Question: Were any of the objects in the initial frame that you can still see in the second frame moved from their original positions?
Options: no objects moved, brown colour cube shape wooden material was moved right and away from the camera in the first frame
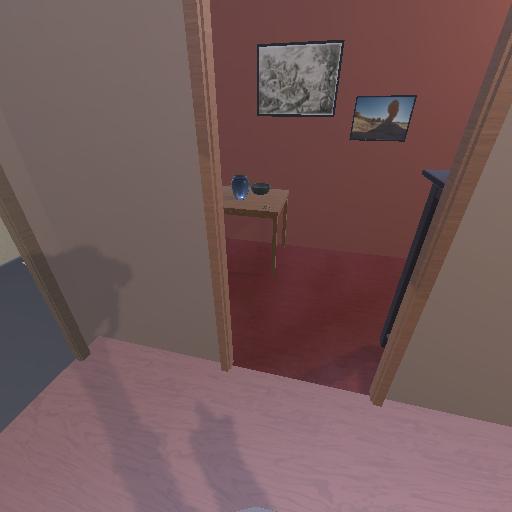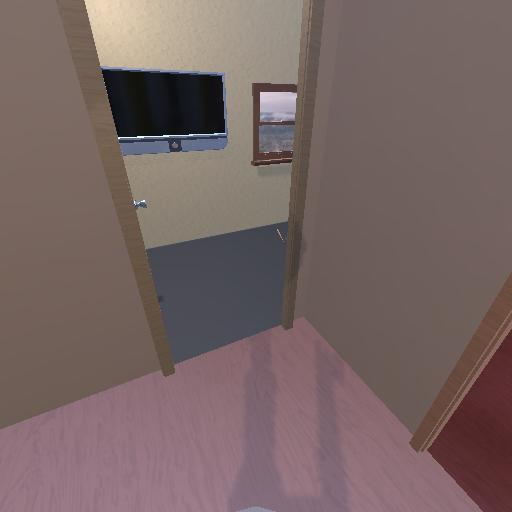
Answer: no objects moved